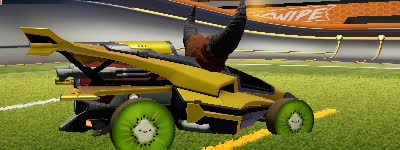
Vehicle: aftershock